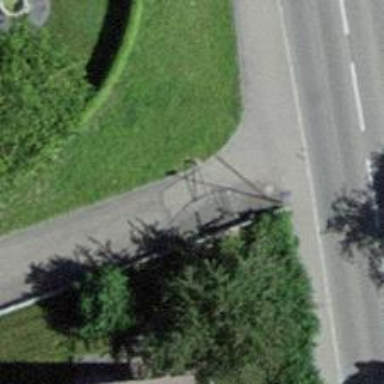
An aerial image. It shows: Smoothly paved residential road.